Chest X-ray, PA view. Patient: 56 years old, sex M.
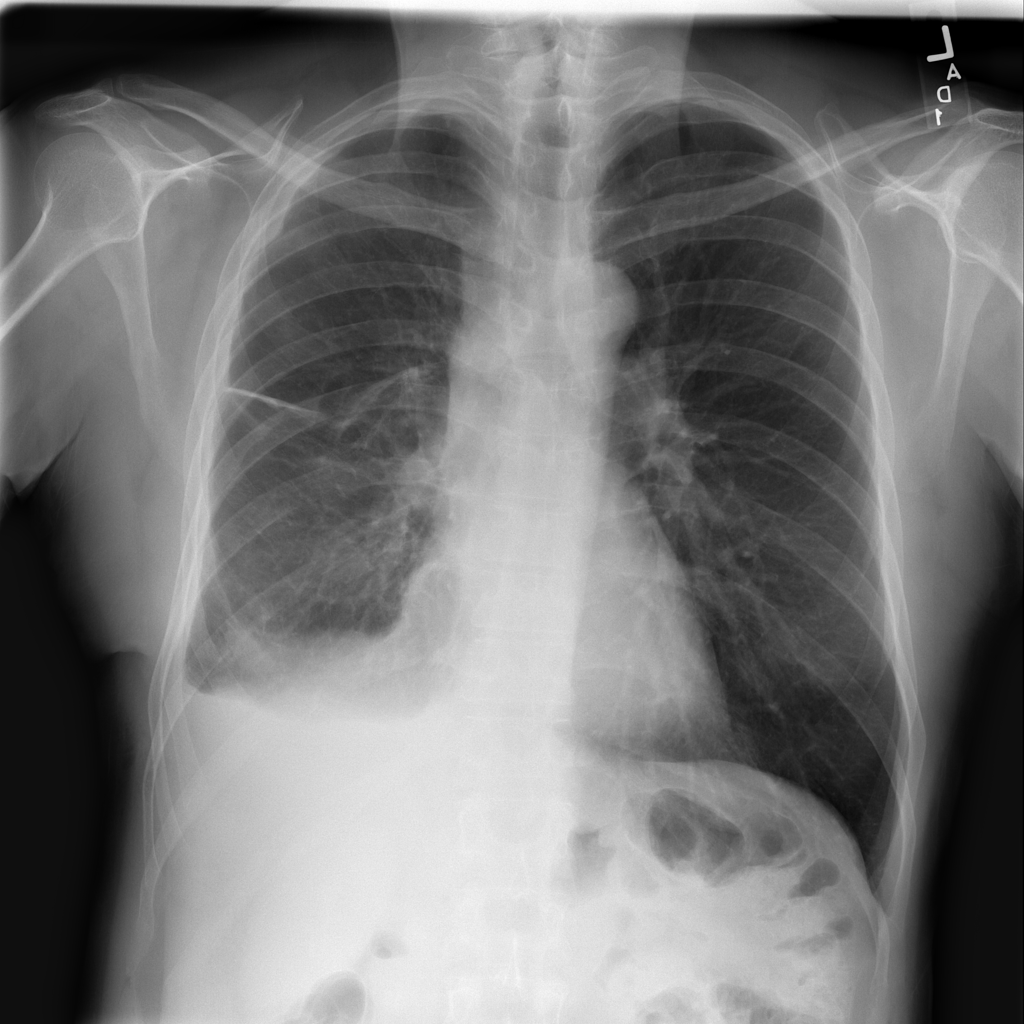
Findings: Effusion, Pleural_Thickening